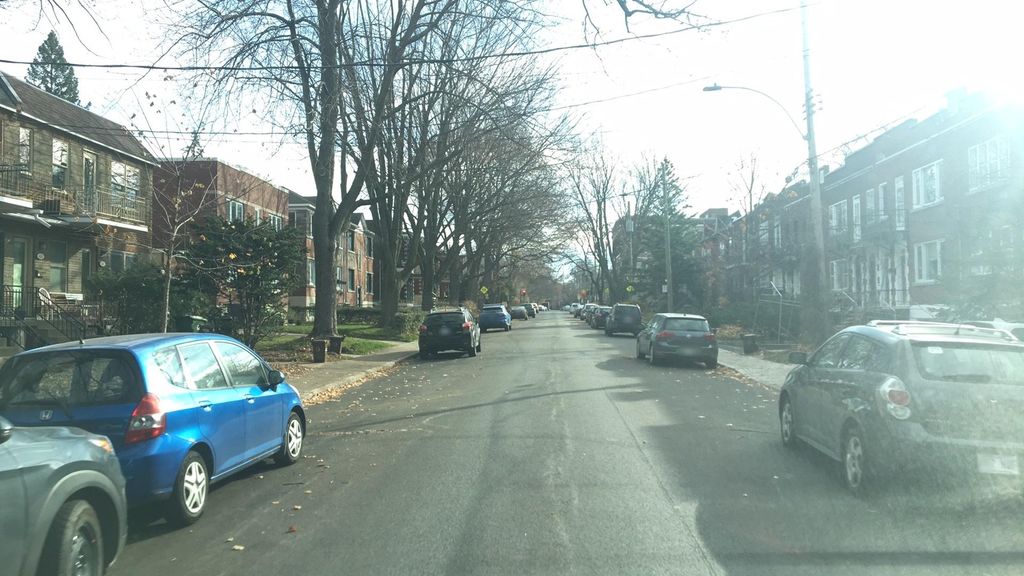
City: montreal